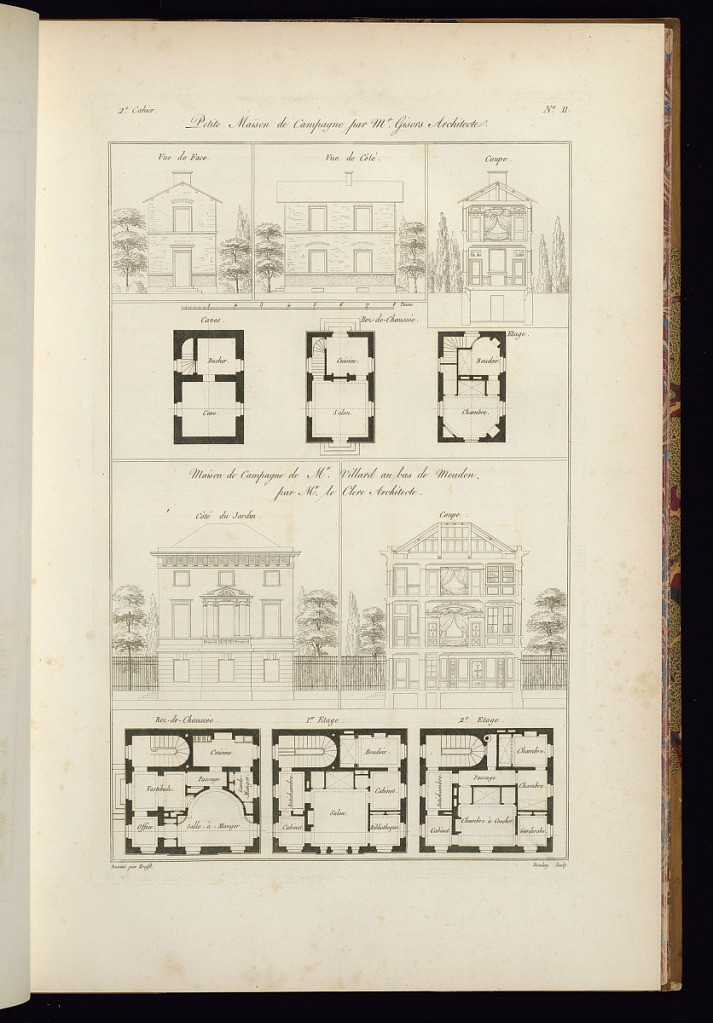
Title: Petite Maison de Campagne par Mr. Gisors Architecte
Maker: Jean-Charles Krafft, French, 1764 - 1833
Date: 1812
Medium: Etching and engraving on paper
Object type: Print
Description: An architectural print illustrating two small country houses with three exterior elevations, two section views of the interiors, and six floor plans. The houses feature neoclassical motifs, columns, friezes, entablatures, and decorative paneling. The plate is titled, numbered, and signed.